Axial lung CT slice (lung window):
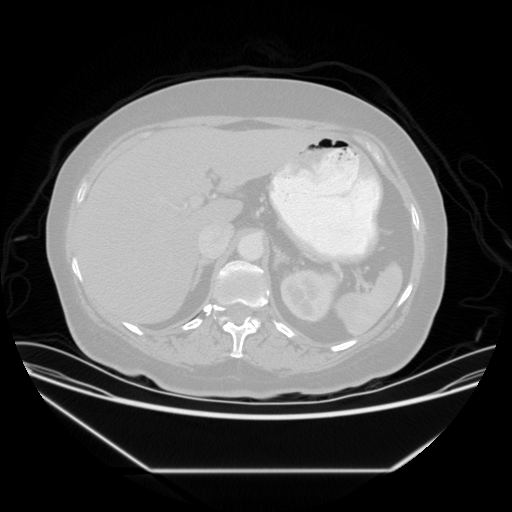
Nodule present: no